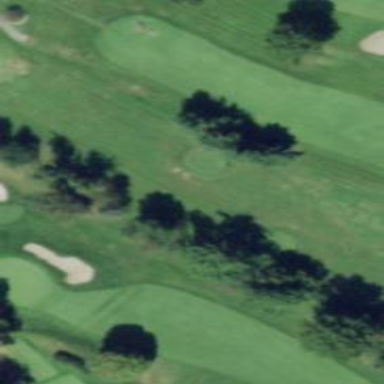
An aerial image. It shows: Driving range for golf on grass.